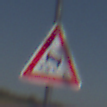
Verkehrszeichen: SchleuderOderRutschgefahr
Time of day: Midday
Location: Outdoor (RoadRail)
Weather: Clear
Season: Summer
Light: Natural